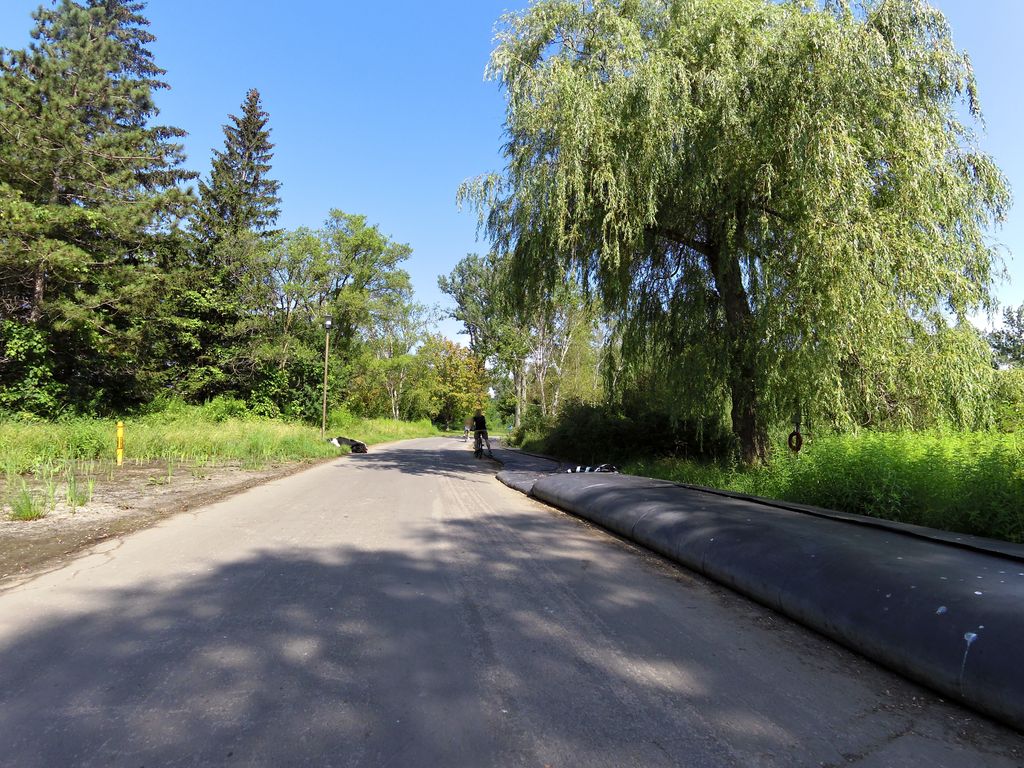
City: toronto